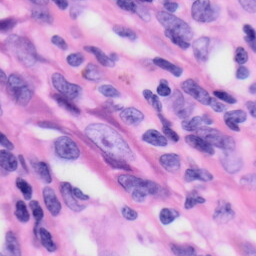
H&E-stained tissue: Skin